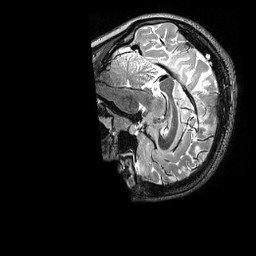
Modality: T2w
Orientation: sagittal
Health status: healthy
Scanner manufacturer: siemens
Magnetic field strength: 3 T
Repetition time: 3.2 s
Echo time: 0.565 s